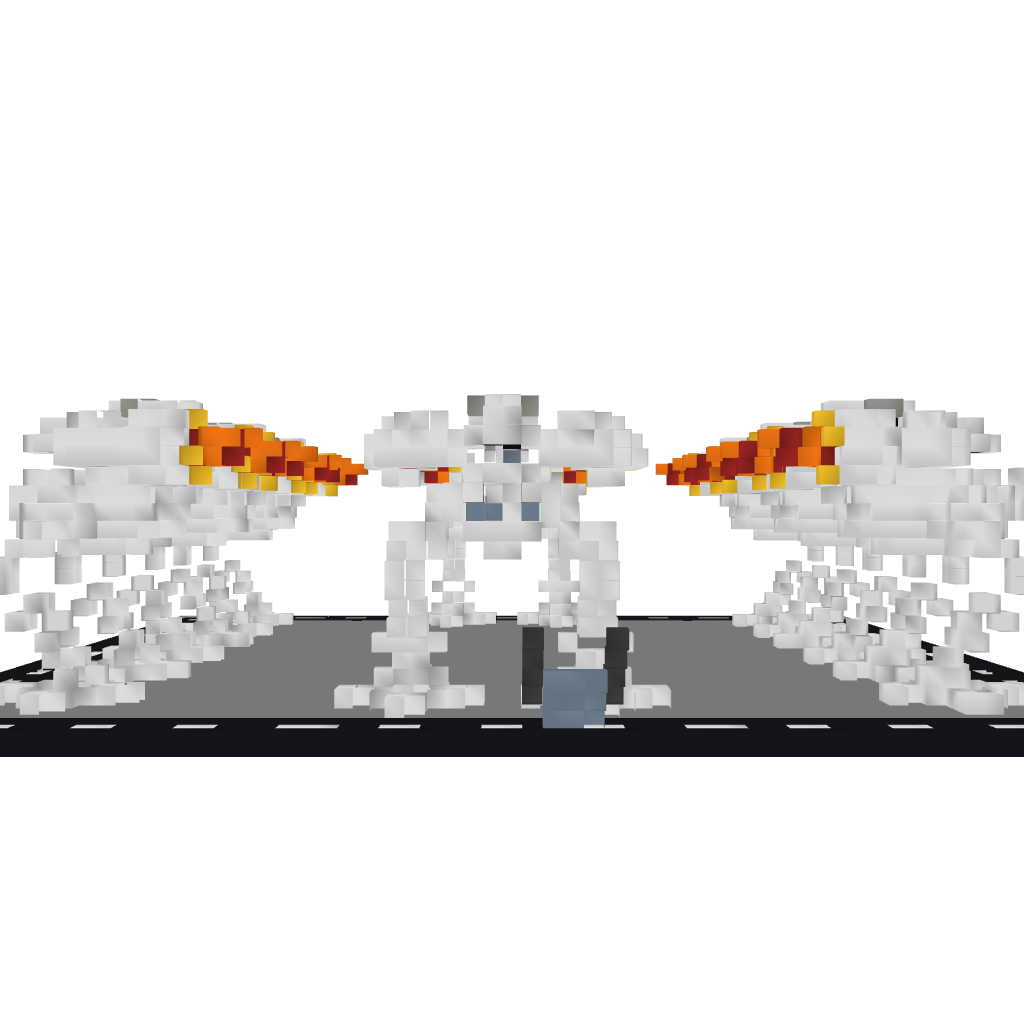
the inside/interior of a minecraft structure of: MechWarriors